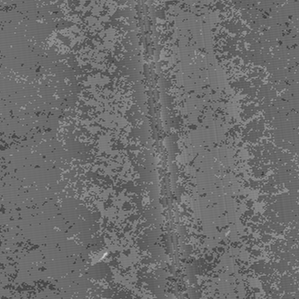
Label: frost